Question: I'm creating a website and want to add a top bar and footer with some elements on it.
I also would create a rectangle surface where I can write my text.
This is the actual result I got with the code below (part):

'''
div.custom-bg {
background-position-x: center;
background-position-y: center;
;
background-image: url("../img/bg32.svg");
background-repeat: no-repeat;
background-size: cover;
background-attachment: fixed;
padding-left: 2%;
padding-right: 2%;
padding-bottom: 2%;
padding-top: 2%;
max-height: 100%;
max-width: 100%;
}
div.alpha-layer {
background-color: rgba(255, 255, 255, 0.5);
padding-left: 5%;
padding-right: 5%;
padding-bottom: 5%;
padding-top: 5%;
height: 500%;
width: 86%
}
div.top-bar {
background-color: rgb(32, 42, 52);
background-attachment: fixed;
position: fixed;
left: 0;
top: 0;
height: 2%;
width: 100%;
padding: 1%;
}
div.footer {
background-color: rgb(32, 42, 52);
background-attachment: fixed;
position: fixed;
bottom: 0;
left: 0;
height: 2%;
width: 100%;
padding: 1%;
}
'''
'''
<div class="custom-bg">
<div class="top-bar"></div>
<div class="alpha-layer">
<p> " Lorem ipsum... ( cut ) Curabitur eu amet."</p>
</div>
<div class="footer"></div>
</div>
'''
But You can see on the picture that there is no scrolling bar to read the full text!
Before, there was a scrolling bar but not anymore...
I would be able to add stuff and the top bar and the footer bar.
What did I do wrong ?
This is what I trying to achieve (this is a photoshopped image):
<URL>
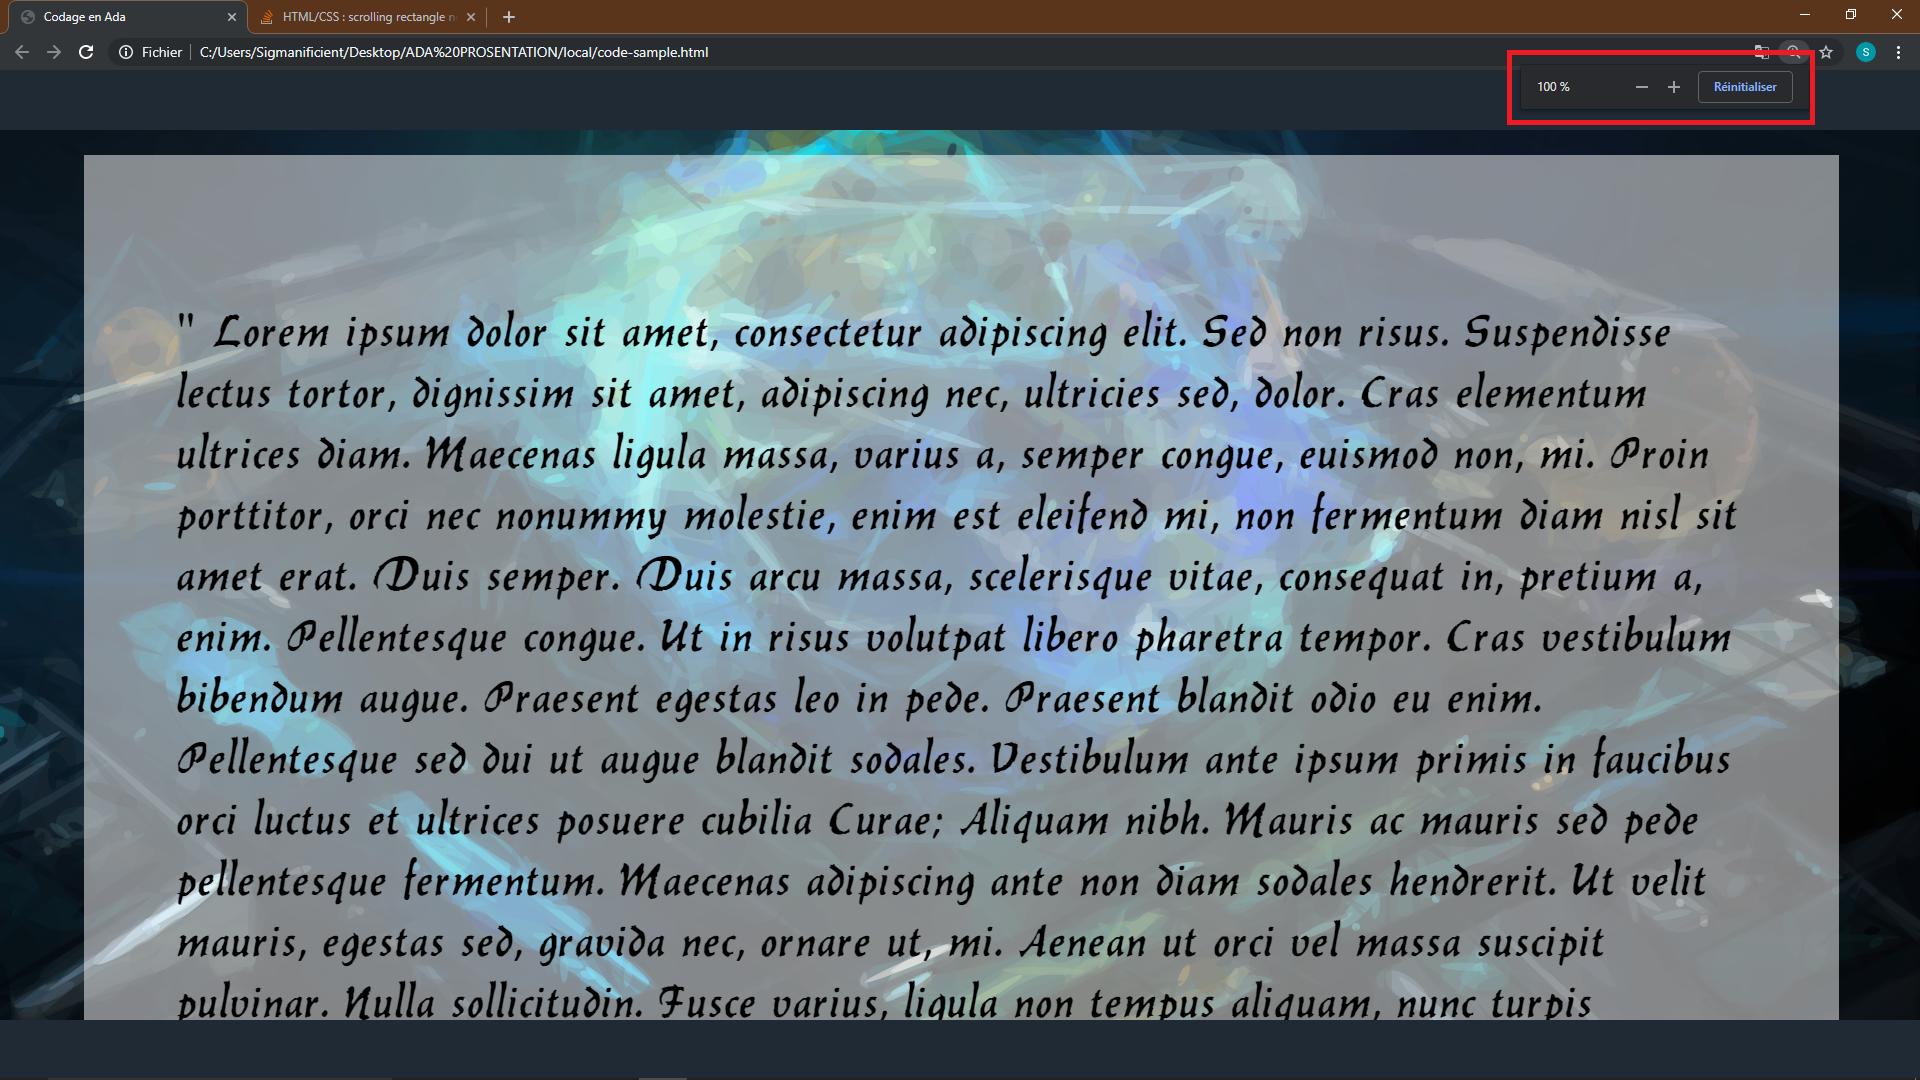
Answer: You can use this code
'''
body {
margin: 0;
}
div.custom-bg {
background-position-x: center;
background-position-y: center;
background-image: url("https://www.w3schools.com/images/picture.jpg");
background-repeat: no-repeat;
background-size: cover;
background-attachment: fixed;
padding-left: 2%;
padding-right: 2%;
padding-bottom: 2%;
padding-top: 2%;
max-height: 100%;
max-width: 100%;
}
div.alpha-layer {
background-color: rgba(255, 255, 255, 0.5);
padding-left: 5%;
padding-right: 5%;
padding-bottom: 5%;
padding-top: 5%;
height: 500%;
width: 86%
}
div.top-bar {
background-color: rgb(32, 42, 52);
background-attachment: fixed;
position: fixed;
left: 0;
top: 0;
height: 2%;
width: 100%;
padding: 1%;
}
div.footer {
background-color: rgb(32, 42, 52);
background-attachment: fixed;
position: fixed;
bottom: 0;
left: 0;
height: 2%;
width: 100%;
padding: 1%;
}
div.alpha-layer p {
font-size: 25px;
font-weight: 500;
}
'''
'''
<div class="custom-bg">
<div class="top-bar"></div>
<div class="alpha-layer">
<p>"Lorem ipsum dolor sit amet, consectetur adipiscing elit. Aliquam sollicitudin varius feugiat. Curabitur facilisis purus purus, et posuere ex auctor a. Maecenas ut ante sit amet tortor suscipit bibendum non at lacus. Pellentesque ut nisi lectus. Fusce
feugiat lacus in odio suscipit condimentum. Cras nec cursus dui. Pellentesque lectus mi, dictum sed placerat non, consectetur malesuada enim. Fusce faucibus ipsum risus, ut malesuada odio feugiat sed. Cras a tellus sit amet ligula posuere tempor
eu eget nunc. Proin tempor tortor elementum, sagittis eros vitae, blandit neque. Vivamus ut est urna. Ut orci nisi, eleifend ac sapien in, tempor hendrerit urna. Curabitur molestie, nunc a pretium tincidunt, eros nibh porttitor enim, non tincidunt
risus nulla et libero. Duis eu tincidunt tellus. Vestibulum magna velit, dapibus at lectus non, mollis pretium augue. Sed dignissim scelerisque nisi eu porta. Maecenas vestibulum et enim at porta. Phasellus varius placerat dui ac ultricies. Etiam
in ex vel massa fermentum mollis vel eu odio. In pharetra lectus in tellus finibus venenatis. Nunc pretium consequat mattis. Nulla ornare metus et vulputate ultricies. Phasellus ac ante accumsan, lacinia velit et, auctor mauris. Etiam vitae convallis
risus. Proin libero diam, posuere vel eros sed, tempus aliquet ligula. Praesent non tellus porttitor, eleifend erat vel, congue dolor. Pellentesque habitant morbi tristique senectus et netus et malesuada fames ac turpis egestas. Etiam vel imperdiet
dolor. Donec molestie vestibulum mi, id dapibus urna cursus ac. Duis dignissim congue fringilla. Vestibulum nec venenatis eros, et ultrices nisl. Etiam eu dui lectus. Pellentesque lacinia volutpat sem sit amet hendrerit. Suspendisse potenti. Phasellus
vitae scelerisque velit, nec varius leo. Proin a mi convallis odio eleifend dignissim non quis sem. Vestibulum et nulla congue, porta nisl quis, molestie dui. Vivamus pellentesque maximus nisl a euismod. Maecenas elit neque, imperdiet vitae augue
vitae, sagittis vestibulum dui. Nam non pulvinar enim. Nunc hendrerit magna id felis lobortis finibus. Quisque vel ante nunc. Curabitur eget urna ut elit interdum convallis. Ut porta justo est. Donec egestas enim vitae leo egestas, sed egestas dui
lobortis. Fusce nec facilisis justo. Nulla sodales sem eget purus tincidunt, non fermentum justo egestas. Pellentesque magna sem, molestie eget feugiat ac, hendrerit vel sem. Integer eget justo non ipsum suscipit euismod. Donec eu leo in diam laoreet
gravida eu eget arcu. Proin vehicula elementum magna, non fringilla lectus sagittis a. Aenean id hendrerit nunc. Praesent urna leo, sagittis maximus mollis bibendum, dignissim in sem. Etiam ut mattis lorem. Etiam fermentum lacus nec mollis feugiat.
Sed pellentesque nisl enim, in hendrerit augue facilisis ac. Maecenas elit neque, imperdiet vitae augue vitae, sagittis vestibulum dui. Nam non pulvinar enim. Nunc hendrerit magna id felis lobortis finibus. Quisque vel ante nunc. Curabitur eget
urna ut elit interdum convallis. Ut porta justo est. Donec egestas enim vitae leo egestas, sed egestas dui lobortis. Fusce nec facilisis justo. Nulla sodales sem eget purus tincidunt, non fermentum justo egestas. Pellentesque magna sem, molestie
eget feugiat ac, hendrerit vel sem. Integer eget justo non ipsum suscipit euismod. Donec eu leo in diam laoreet gravida eu eget arcu. Proin vehicula elementum magna, non fringilla lectus sagittis a. Aenean id hendrerit nunc. Praesent urna leo, sagittis
maximus mollis bibendum, dignissim in sem. Etiam ut mattis lorem. Etiam fermentum lacus nec mollis feugiat. Sed pellentesque nisl enim, in hendrerit augue facilisis ac."</p>
</div>
<div class="footer"></div>
</div>
'''